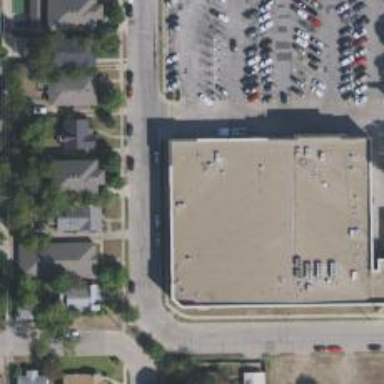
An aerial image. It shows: Pharmacy providing healthcare services.